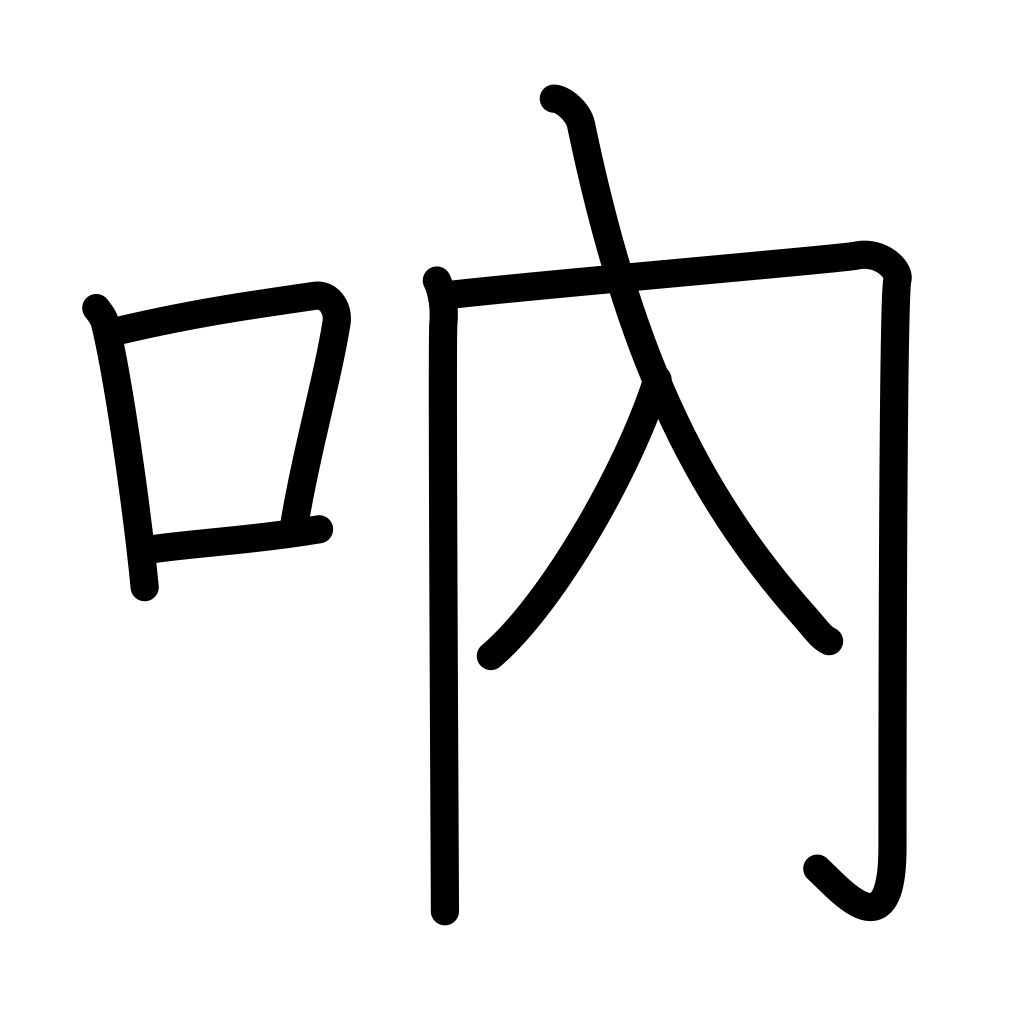
Meaning: stutter